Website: macys
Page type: payment
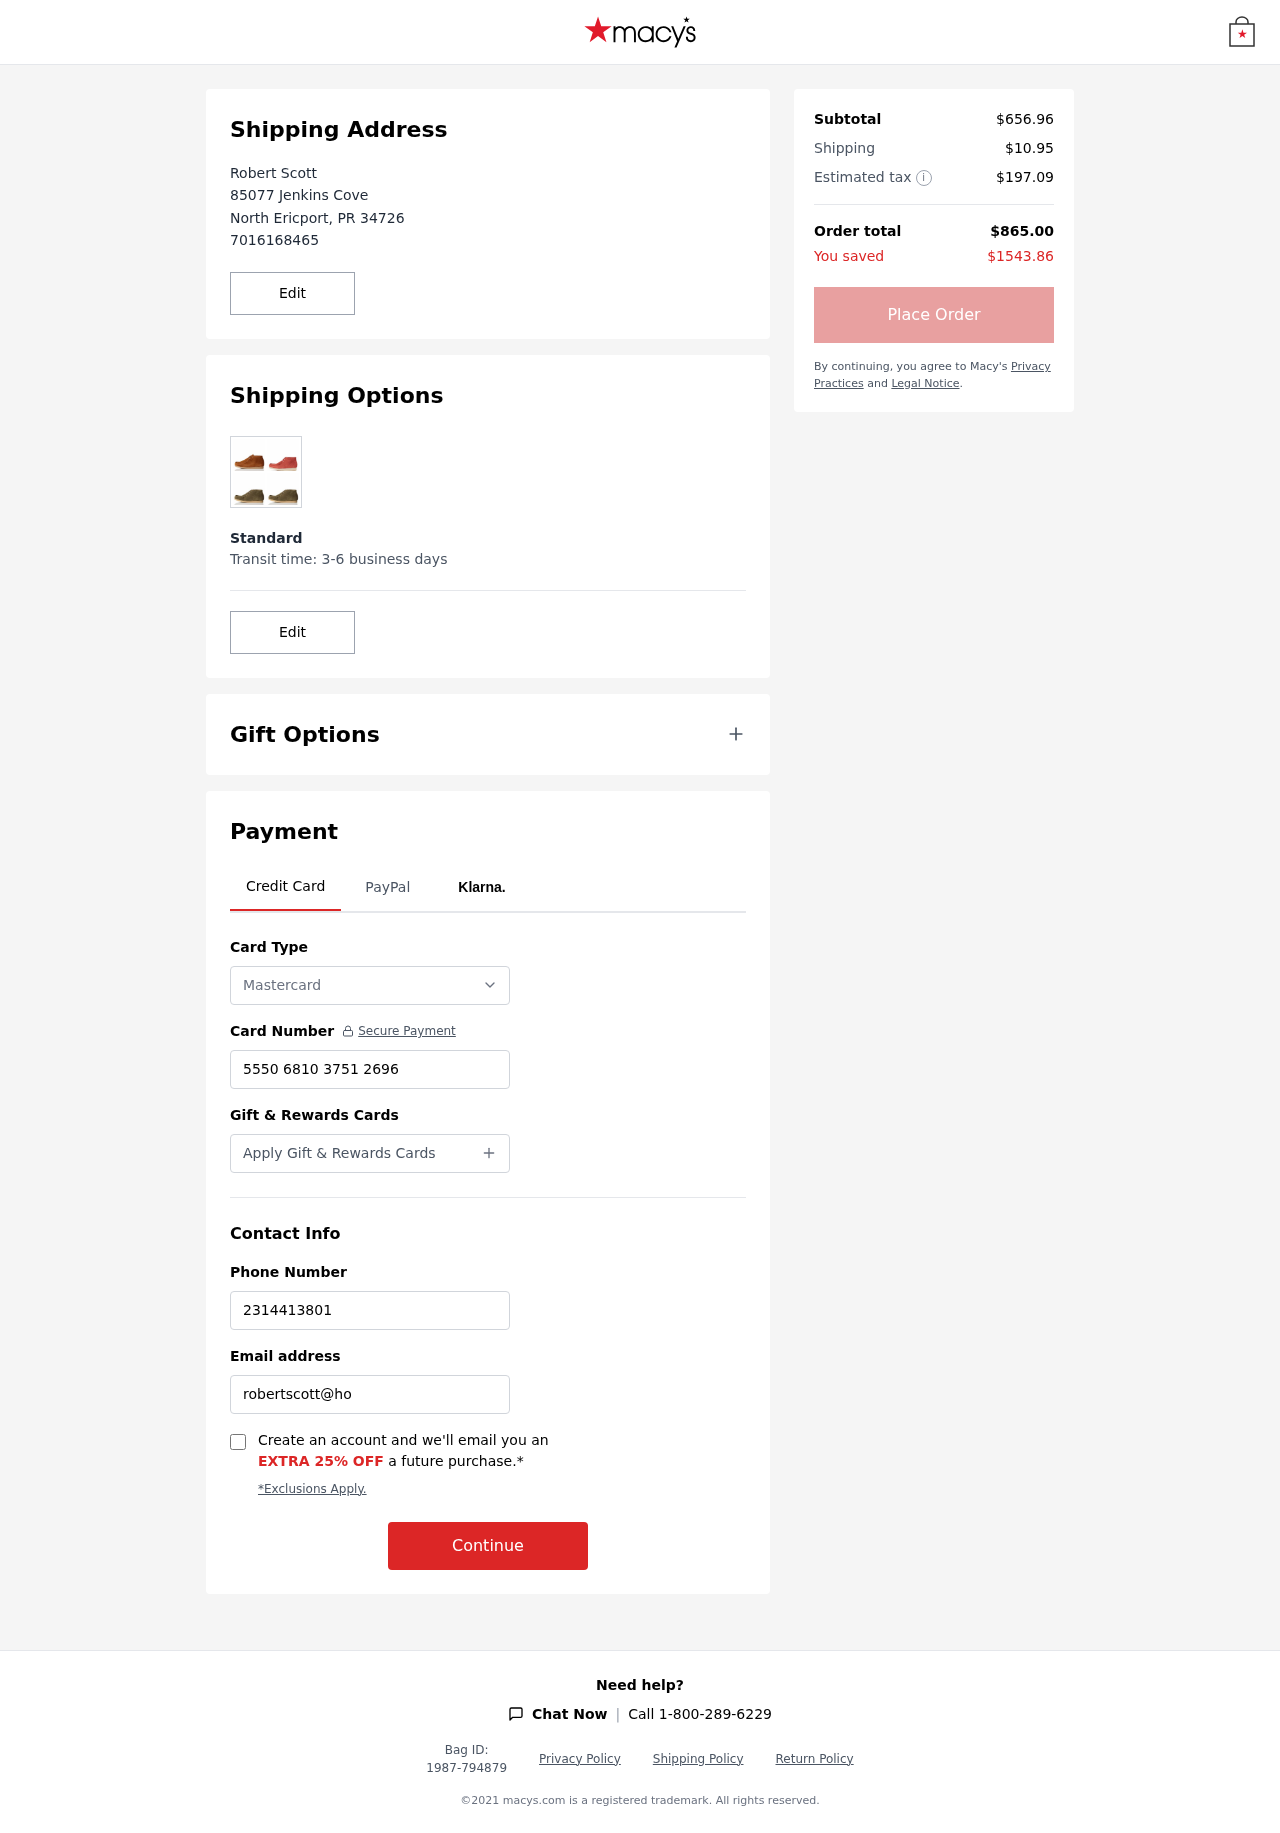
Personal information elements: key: PII_CARD_NUMBER
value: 5550 6810 3751 2696
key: PII_CARD_TYPE
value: Mastercard
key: PII_CITY
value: North Ericport
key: PII_EMAIL
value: robertscott@hotmail.com
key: PII_FULLNAME
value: Robert Scott
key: PII_PHONE
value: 7016168465
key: PII_PHONE_ALT
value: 2314413801
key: PII_POSTCODE
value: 34726
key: PII_STATE_ABBR
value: PR
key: PII_STREET
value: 85077 Jenkins Cove
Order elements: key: ORDER_SUBTOTAL
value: $656.96
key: ORDER_SHIPPING_COST
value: $10.95
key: ORDER_TAX
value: $197.09
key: ORDER_TOTAL
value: $865.00
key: ORDER_SAVINGS
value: $1543.86